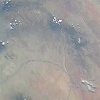
Label: land